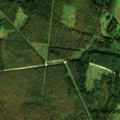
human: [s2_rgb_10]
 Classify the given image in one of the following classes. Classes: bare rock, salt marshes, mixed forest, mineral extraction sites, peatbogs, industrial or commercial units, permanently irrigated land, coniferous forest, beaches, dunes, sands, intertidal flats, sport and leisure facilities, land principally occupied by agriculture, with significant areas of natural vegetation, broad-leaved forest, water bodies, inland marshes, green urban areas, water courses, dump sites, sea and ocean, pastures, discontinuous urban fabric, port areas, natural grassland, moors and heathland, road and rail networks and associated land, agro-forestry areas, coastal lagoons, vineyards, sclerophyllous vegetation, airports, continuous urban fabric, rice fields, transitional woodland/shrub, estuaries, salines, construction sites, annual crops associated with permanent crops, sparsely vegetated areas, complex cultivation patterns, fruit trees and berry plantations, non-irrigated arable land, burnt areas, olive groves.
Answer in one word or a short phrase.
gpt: non-irrigated arable land, broad-leaved forest, mixed forest